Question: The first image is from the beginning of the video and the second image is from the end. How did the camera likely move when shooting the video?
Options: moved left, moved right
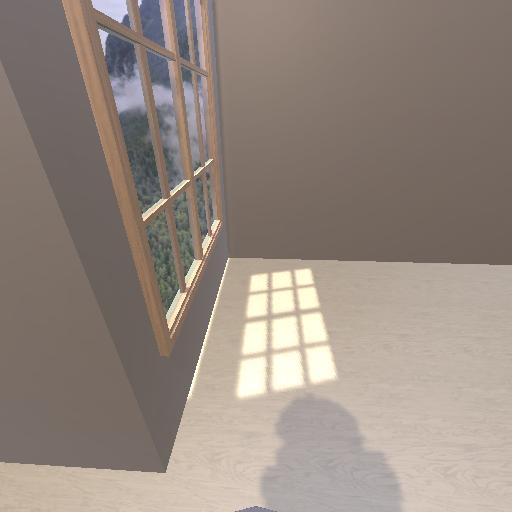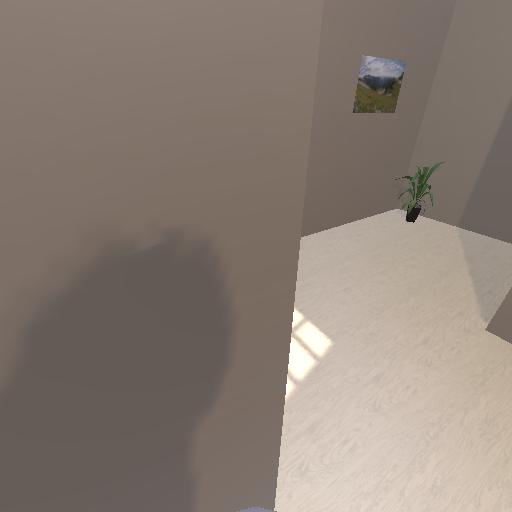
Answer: moved left